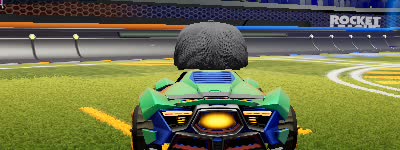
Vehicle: werewolf